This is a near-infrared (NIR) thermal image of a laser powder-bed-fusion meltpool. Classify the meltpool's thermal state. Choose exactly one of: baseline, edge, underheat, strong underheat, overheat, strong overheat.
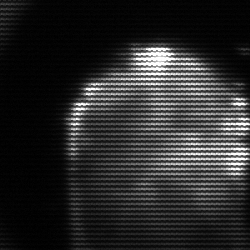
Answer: edge